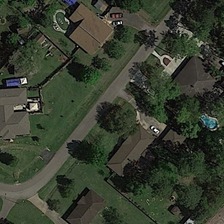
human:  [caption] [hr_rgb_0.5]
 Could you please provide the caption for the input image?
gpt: many residential houses are on the lawn, like straight line,like ring .

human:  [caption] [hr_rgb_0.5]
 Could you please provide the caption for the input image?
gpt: some buildings and many green trees are in a medium residential area .

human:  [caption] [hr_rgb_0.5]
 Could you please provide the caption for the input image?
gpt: some buildings and many green trees are in a medium residential area .

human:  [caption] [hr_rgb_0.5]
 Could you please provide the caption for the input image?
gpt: a long road passe through the residential area .

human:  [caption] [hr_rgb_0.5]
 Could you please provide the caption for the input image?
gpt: many residential houses are on the lawn, like straight line,like ring .